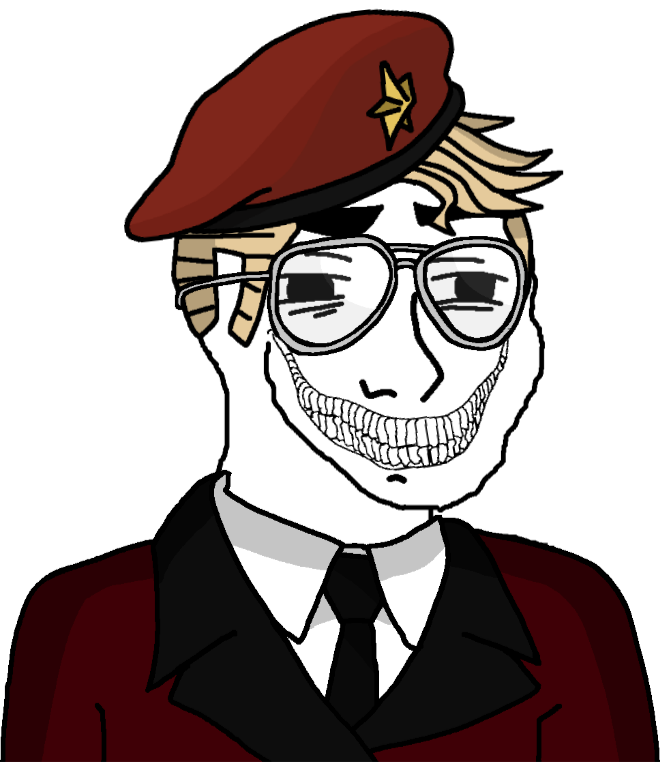
Label: 5_Oomer